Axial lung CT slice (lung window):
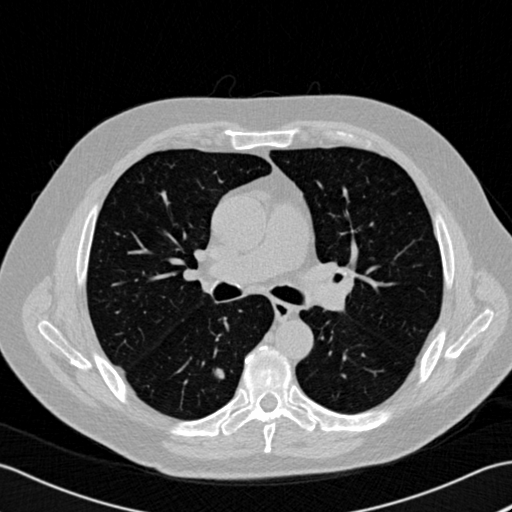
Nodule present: yes
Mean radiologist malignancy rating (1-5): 3.25